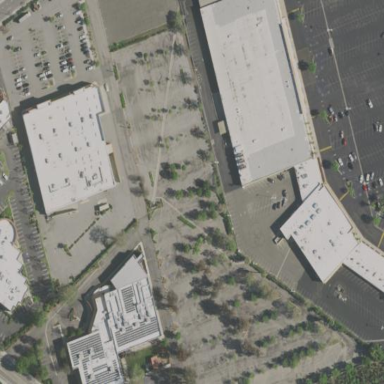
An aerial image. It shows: Commercial area.